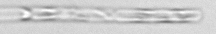
Label: Dactyliosolen_fragilissimus